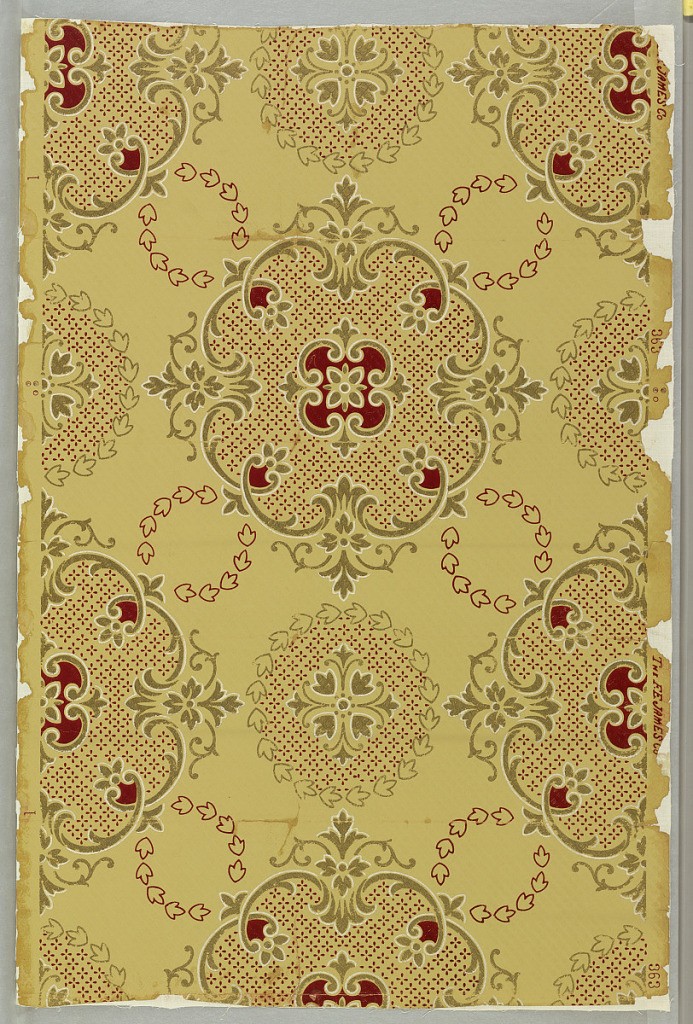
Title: ceiling paper
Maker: F. E. James Co., New York, New York
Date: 1887–95
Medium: Machine-printed on paper
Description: A series of approximately circular figures, the largest of which has scrolled frame with red center motifs. Printed in gold, white and red on dull yellow embossed ground.